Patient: sex M, age 61
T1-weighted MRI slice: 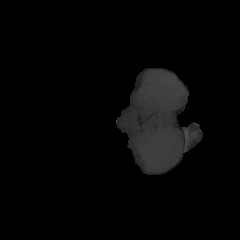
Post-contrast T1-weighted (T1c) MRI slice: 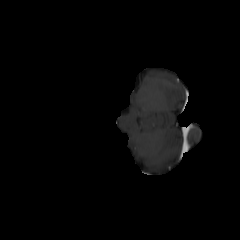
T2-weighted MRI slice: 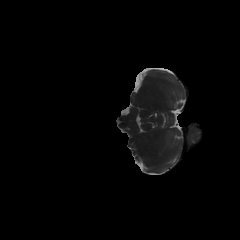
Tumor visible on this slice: no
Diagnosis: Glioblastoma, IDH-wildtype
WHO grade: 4